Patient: sex F, age 62
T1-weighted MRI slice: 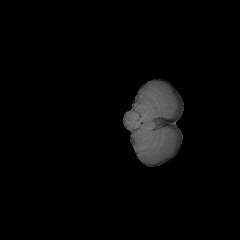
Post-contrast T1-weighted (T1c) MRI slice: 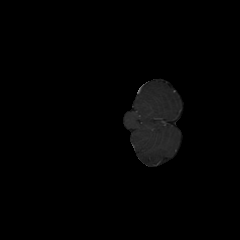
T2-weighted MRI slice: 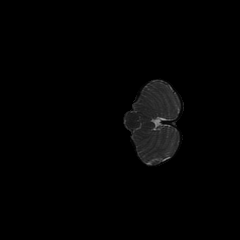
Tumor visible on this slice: no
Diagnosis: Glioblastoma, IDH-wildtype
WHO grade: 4